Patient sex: M
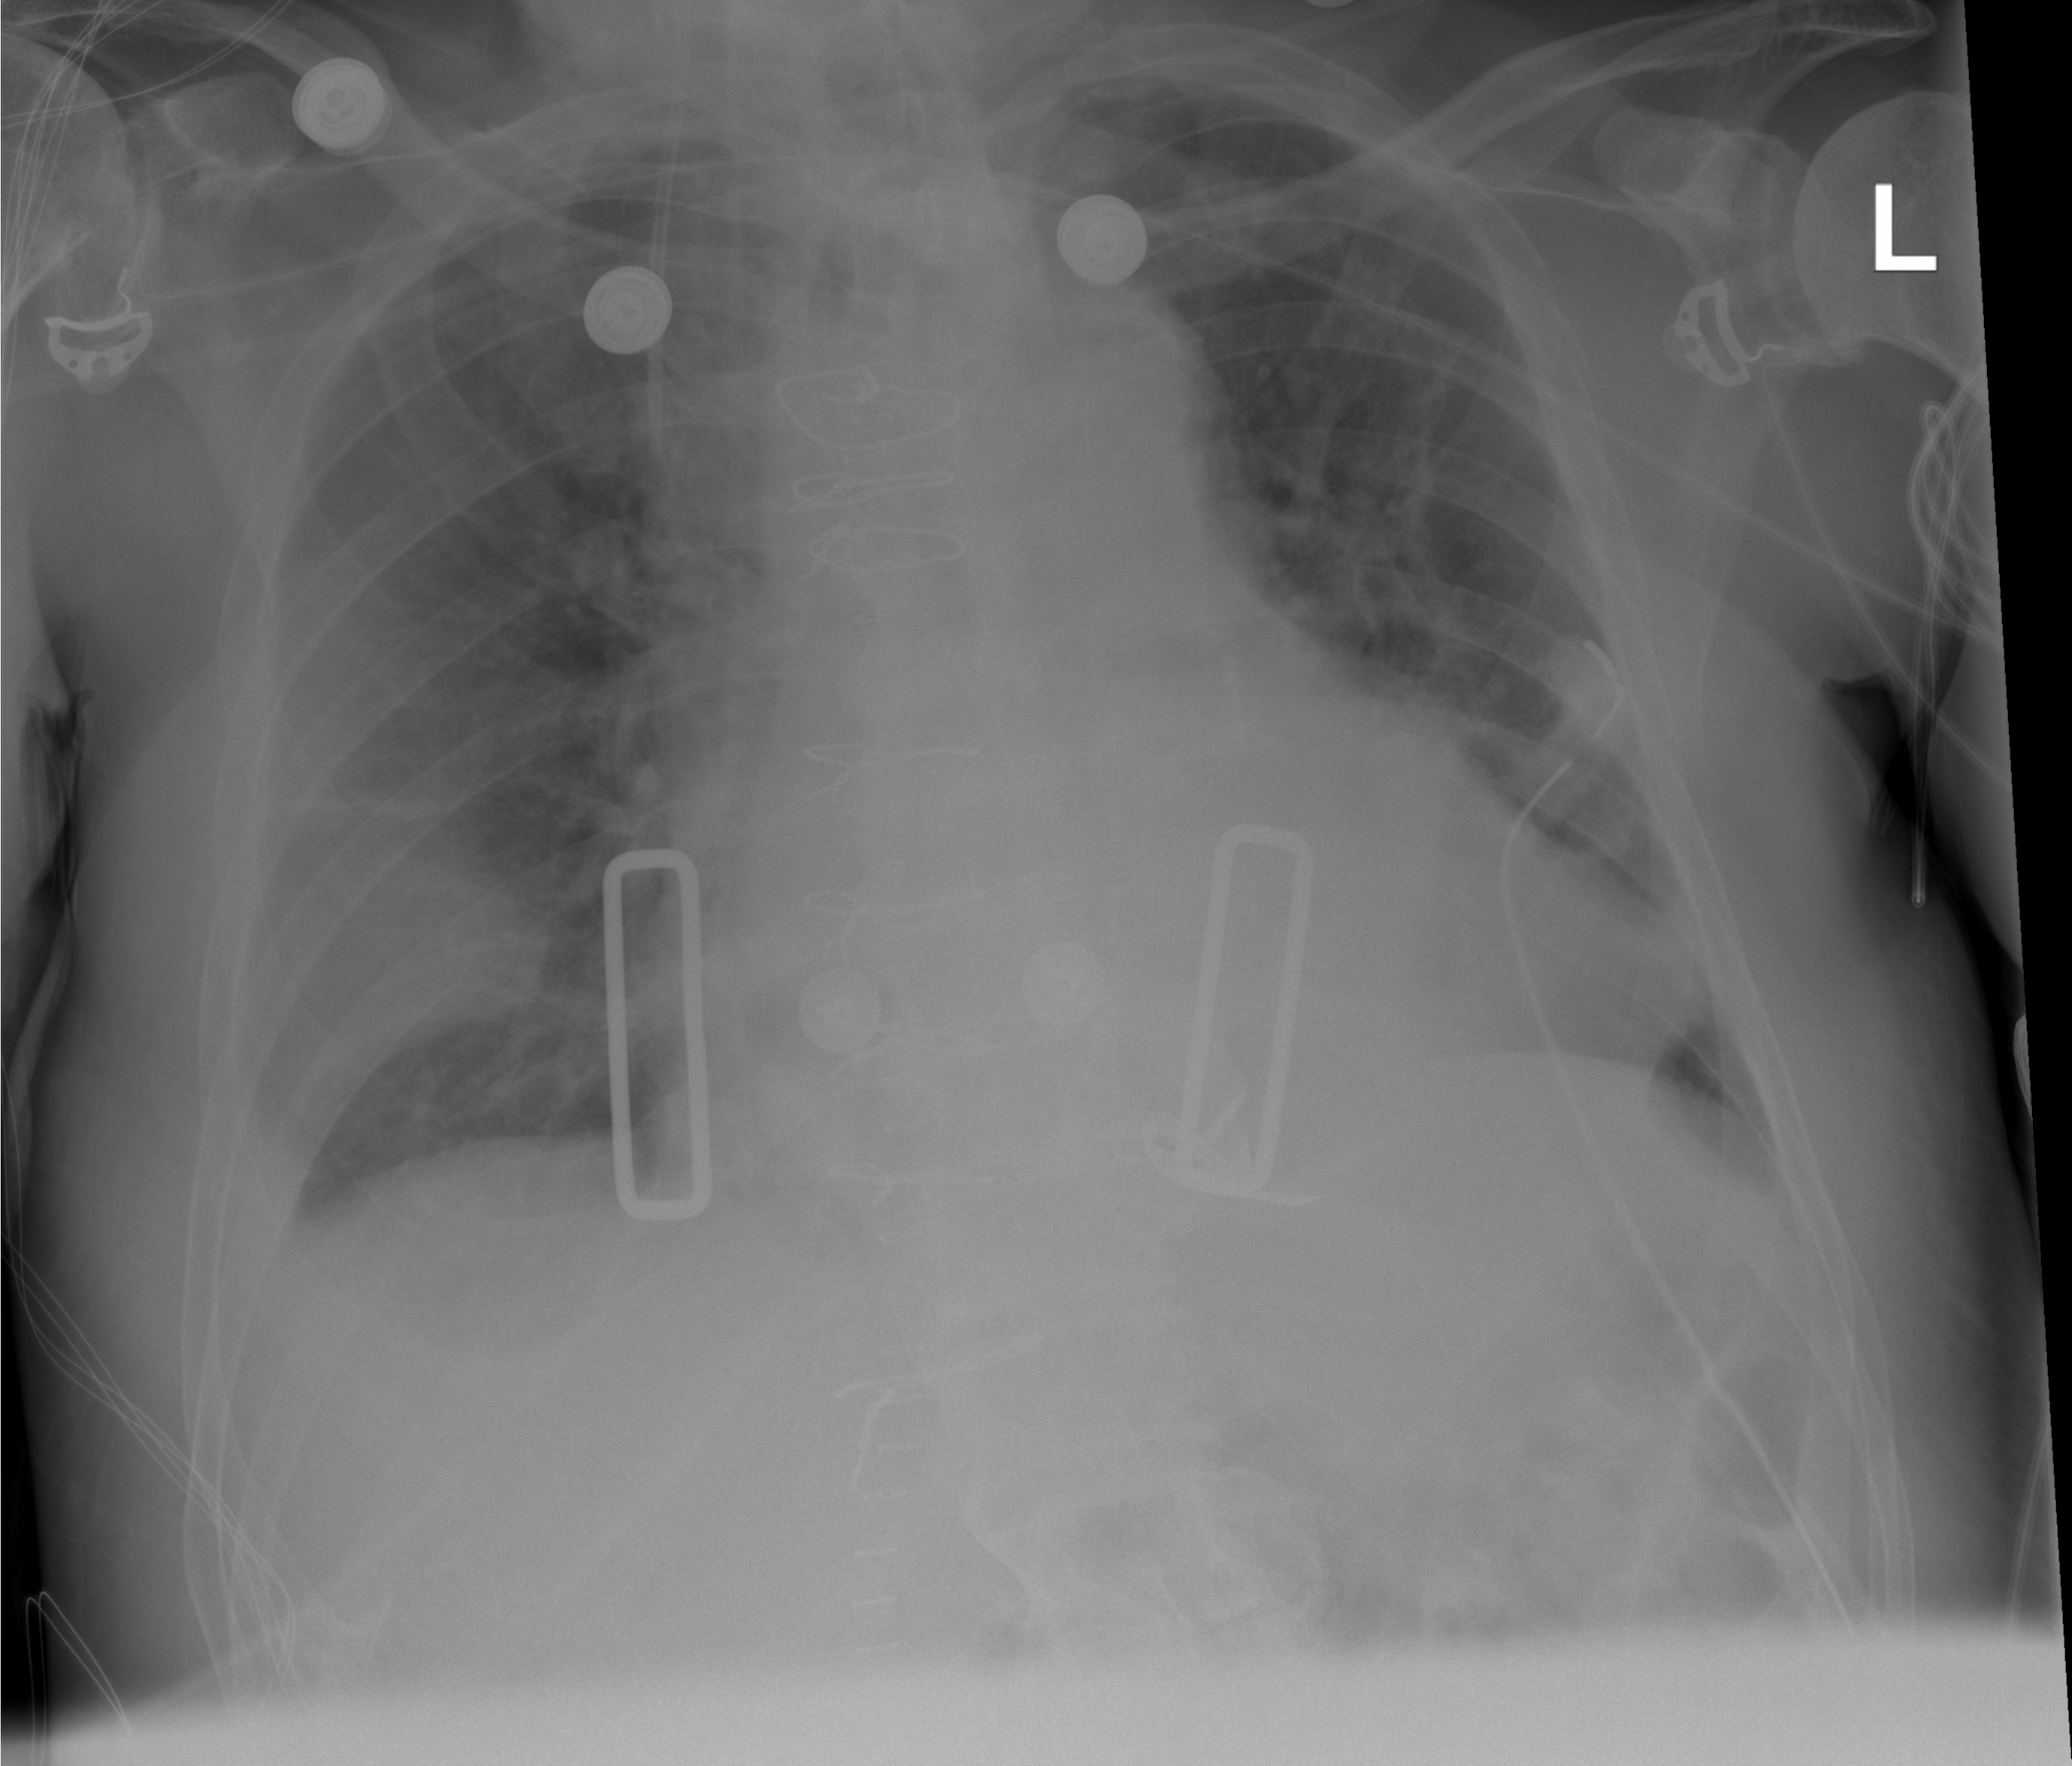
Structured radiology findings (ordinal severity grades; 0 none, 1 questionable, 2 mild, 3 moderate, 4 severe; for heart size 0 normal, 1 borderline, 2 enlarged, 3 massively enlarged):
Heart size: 2
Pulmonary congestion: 0
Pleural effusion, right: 1
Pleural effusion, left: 0
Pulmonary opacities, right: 2
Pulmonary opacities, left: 0
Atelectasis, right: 2
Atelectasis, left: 0